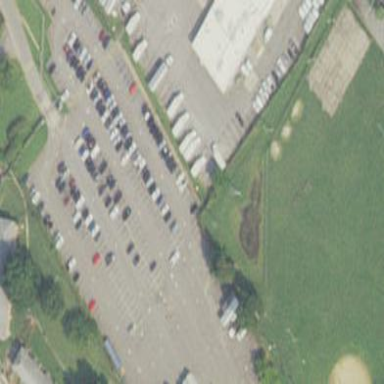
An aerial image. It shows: Parking area with surface.